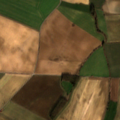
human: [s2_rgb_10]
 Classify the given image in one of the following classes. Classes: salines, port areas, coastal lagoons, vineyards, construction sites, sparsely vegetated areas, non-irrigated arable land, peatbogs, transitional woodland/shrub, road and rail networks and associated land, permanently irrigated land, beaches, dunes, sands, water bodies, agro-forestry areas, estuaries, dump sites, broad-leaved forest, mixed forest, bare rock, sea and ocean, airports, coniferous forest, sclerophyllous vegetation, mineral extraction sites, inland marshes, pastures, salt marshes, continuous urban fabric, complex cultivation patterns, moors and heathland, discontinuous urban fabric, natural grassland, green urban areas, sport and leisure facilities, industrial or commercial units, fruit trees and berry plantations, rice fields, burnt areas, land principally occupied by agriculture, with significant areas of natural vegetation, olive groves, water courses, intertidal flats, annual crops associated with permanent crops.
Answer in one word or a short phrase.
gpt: non-irrigated arable land, complex cultivation patterns